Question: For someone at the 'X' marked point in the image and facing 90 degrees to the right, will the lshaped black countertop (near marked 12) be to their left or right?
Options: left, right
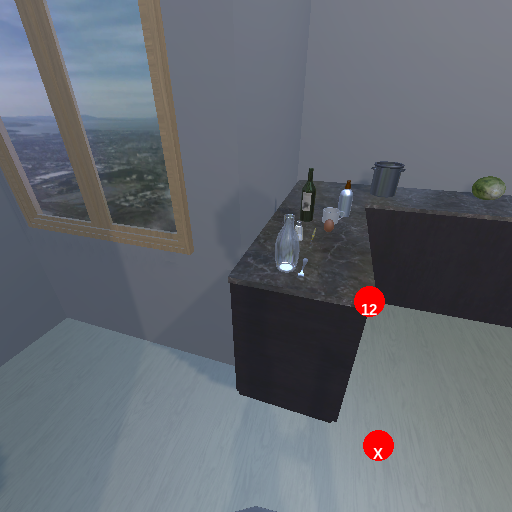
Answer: left